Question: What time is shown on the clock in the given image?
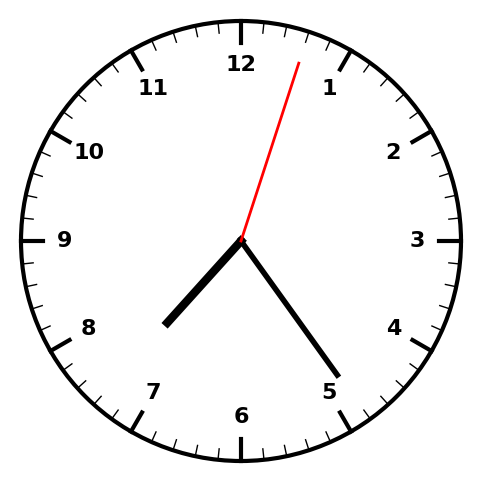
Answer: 07:24:03